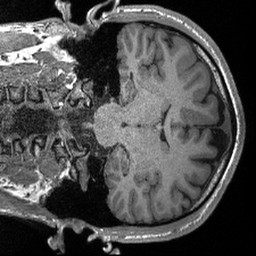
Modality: T1w
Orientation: coronal
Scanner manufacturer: siemens
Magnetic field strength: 3 T
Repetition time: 2.4 s
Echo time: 0.00213 s